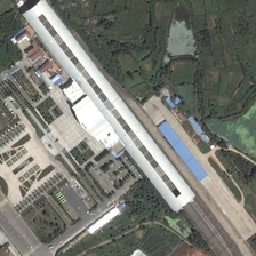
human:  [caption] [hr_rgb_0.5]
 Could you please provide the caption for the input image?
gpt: The railway station is spectacular.

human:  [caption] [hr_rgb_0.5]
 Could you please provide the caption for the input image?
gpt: The railway station is very spectacular.

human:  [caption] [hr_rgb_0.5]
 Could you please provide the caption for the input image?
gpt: The railway station is magnificent.

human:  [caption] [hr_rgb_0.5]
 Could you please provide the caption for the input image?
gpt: The railway station is very large.

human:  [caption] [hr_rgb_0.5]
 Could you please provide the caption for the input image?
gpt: The railway station is very large.